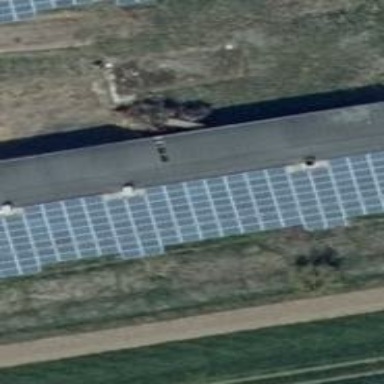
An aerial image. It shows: Building equipped with solar photovoltaic panel for generating electricity. The small installation is solar power generator.